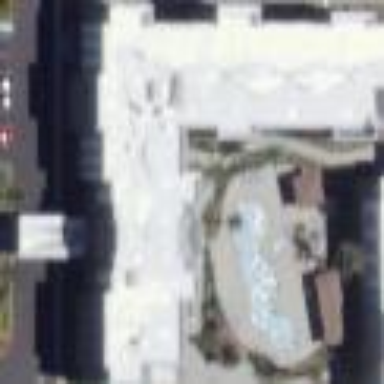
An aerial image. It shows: Hotel building.